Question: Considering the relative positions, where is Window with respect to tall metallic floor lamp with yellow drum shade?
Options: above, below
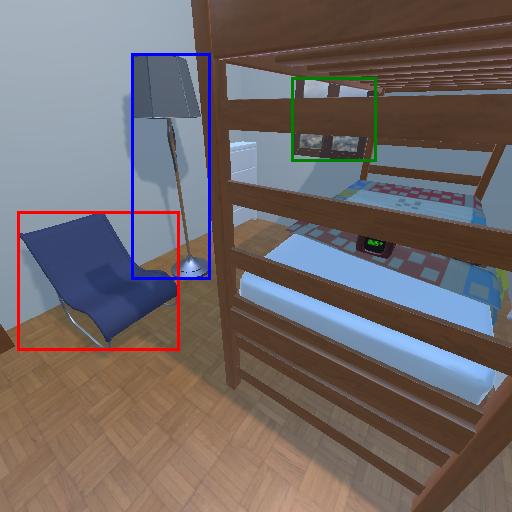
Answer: above